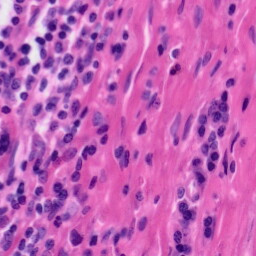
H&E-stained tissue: Tonsil